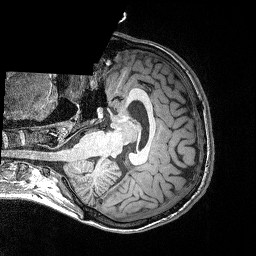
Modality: T1w
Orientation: axial
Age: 23
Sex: male
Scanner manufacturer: siemens
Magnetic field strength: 3 T
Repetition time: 2.4 s
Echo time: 0.03 s